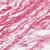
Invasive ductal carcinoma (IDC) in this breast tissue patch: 0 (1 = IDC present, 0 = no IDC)